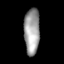
Tissue: skin
Cell type: Epithelial cells
Senescence score: 0.8133
Nuclear area (px): 712
Mean DAPI intensity: 156.612